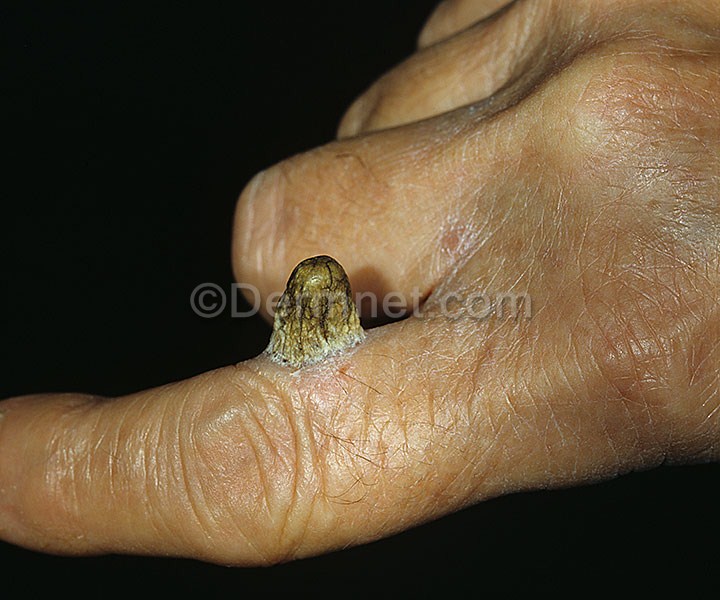
Disease: Actinic Keratosis Basal Cell Carcinoma and other Malignant Lesions